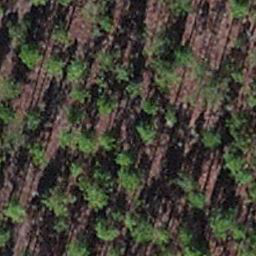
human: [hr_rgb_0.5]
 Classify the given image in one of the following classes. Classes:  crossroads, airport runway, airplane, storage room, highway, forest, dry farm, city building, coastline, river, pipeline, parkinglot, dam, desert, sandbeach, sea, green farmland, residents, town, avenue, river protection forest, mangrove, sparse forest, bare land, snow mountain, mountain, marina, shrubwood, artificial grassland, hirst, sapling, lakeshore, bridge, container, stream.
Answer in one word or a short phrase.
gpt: sapling